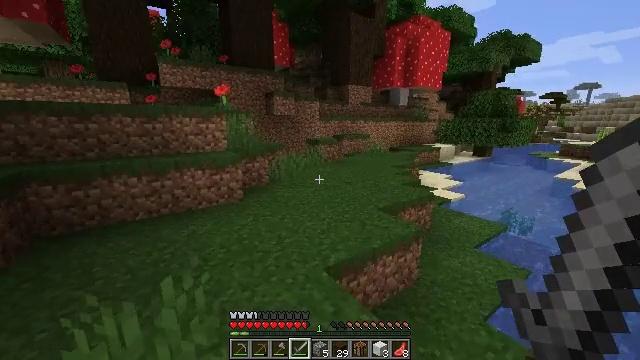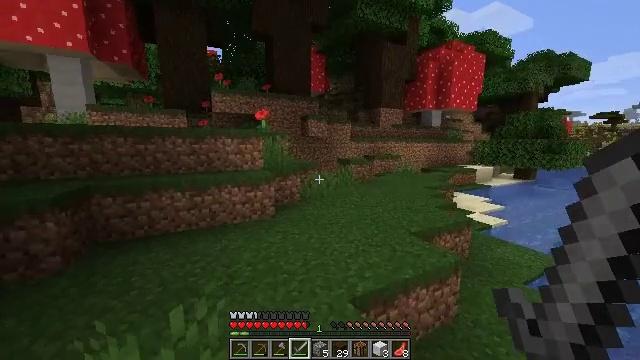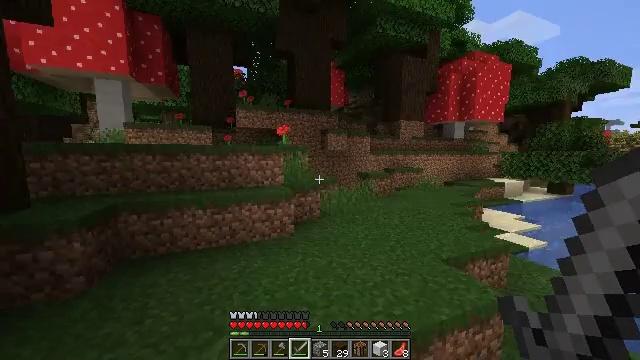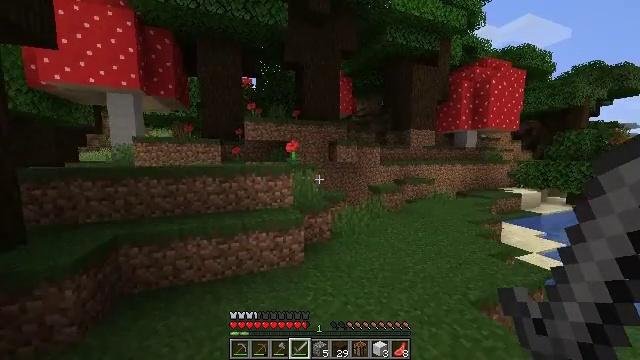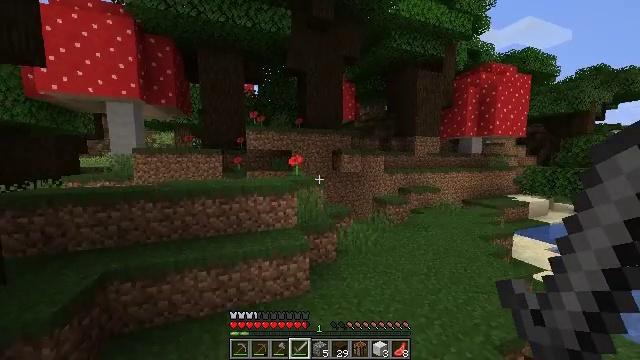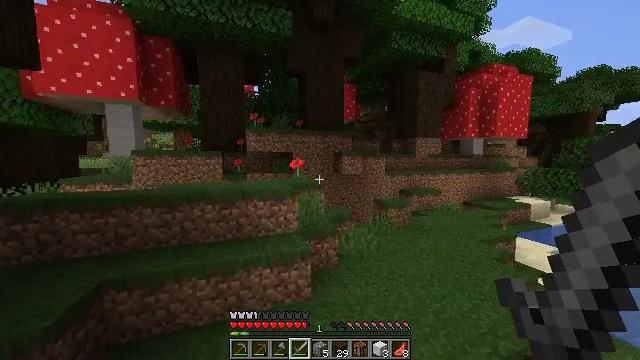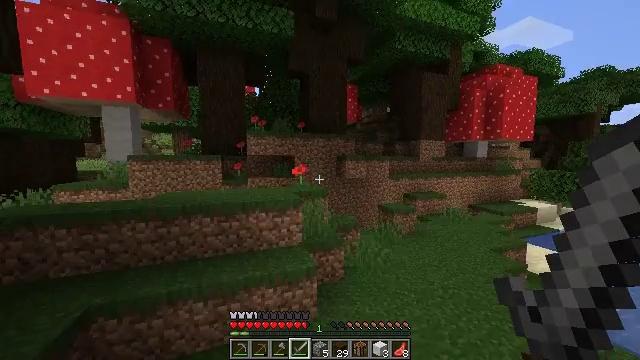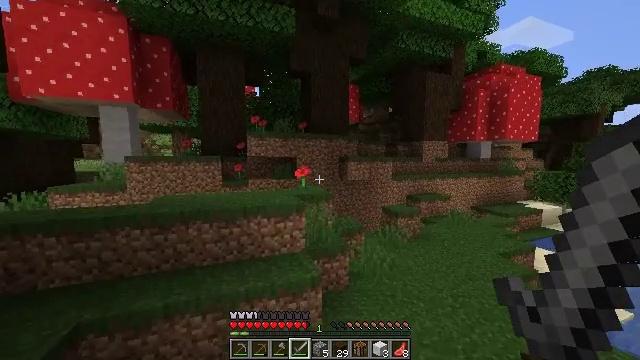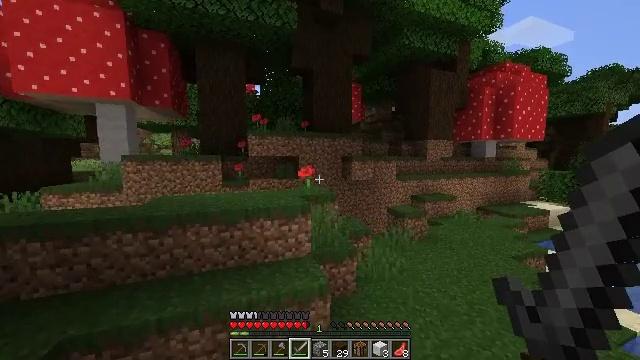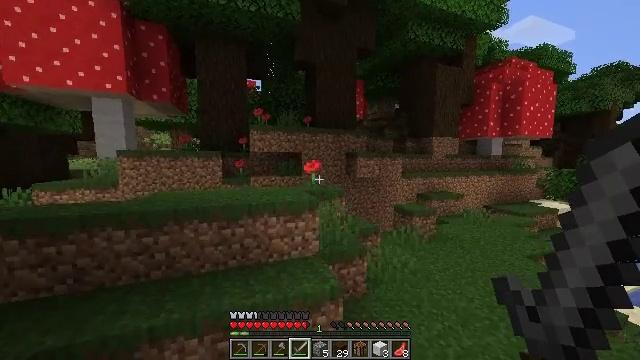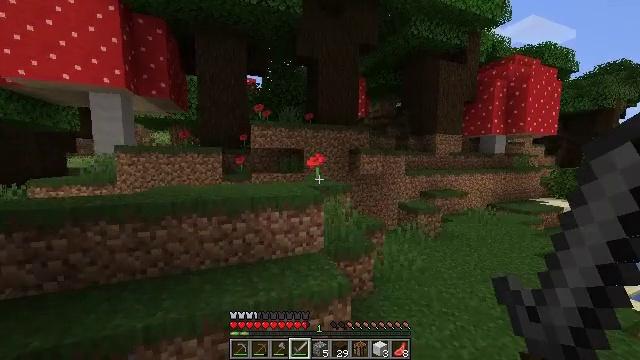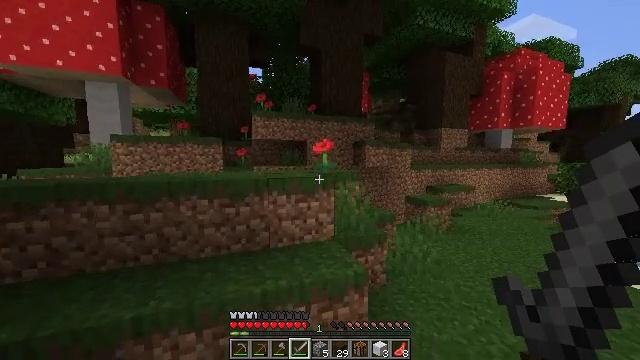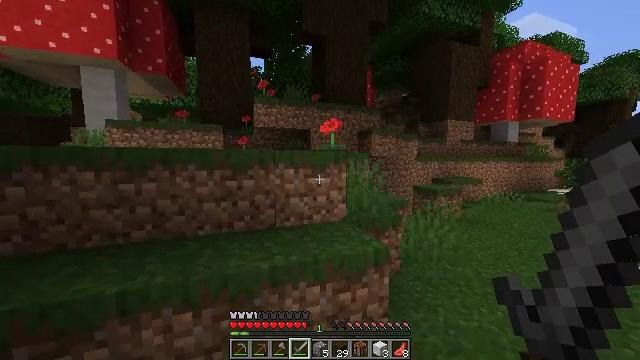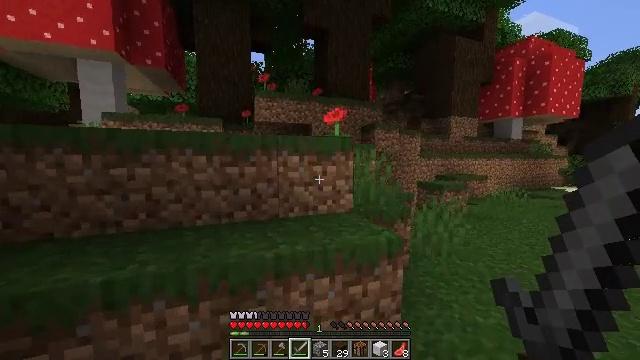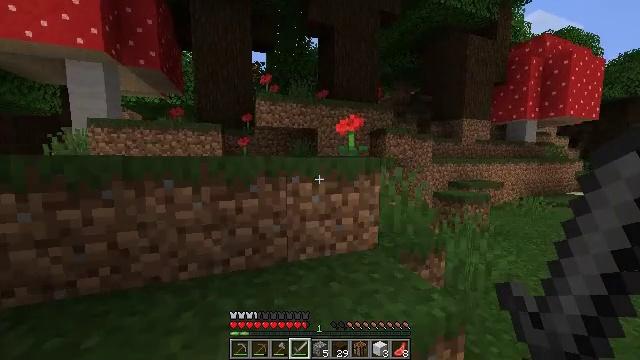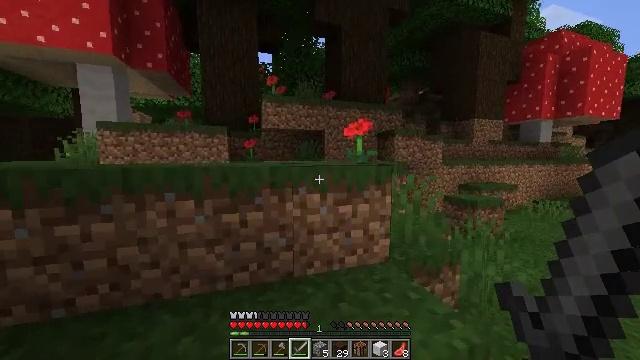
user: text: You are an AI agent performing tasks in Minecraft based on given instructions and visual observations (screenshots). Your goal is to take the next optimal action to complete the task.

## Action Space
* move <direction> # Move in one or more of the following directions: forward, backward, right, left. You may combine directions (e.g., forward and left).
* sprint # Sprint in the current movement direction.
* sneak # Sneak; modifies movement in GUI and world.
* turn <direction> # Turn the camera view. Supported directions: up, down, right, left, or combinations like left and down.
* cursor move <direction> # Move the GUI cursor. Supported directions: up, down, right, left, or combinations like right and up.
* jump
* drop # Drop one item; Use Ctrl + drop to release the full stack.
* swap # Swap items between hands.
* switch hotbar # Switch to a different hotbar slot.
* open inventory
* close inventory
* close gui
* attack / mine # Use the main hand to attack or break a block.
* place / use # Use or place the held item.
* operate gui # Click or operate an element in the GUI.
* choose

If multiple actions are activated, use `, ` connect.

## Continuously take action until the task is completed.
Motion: motion action
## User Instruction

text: Mine sand by the water.
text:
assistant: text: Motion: move forward and move left, sprint, turn left and up, jump
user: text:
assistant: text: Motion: move forward and move left, sprint, turn left and up, jump
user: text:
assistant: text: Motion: move forward and move left, sprint, turn left, jump
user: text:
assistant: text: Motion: move forward and move left, sprint, jump
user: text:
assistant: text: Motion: move forward and move left, sprint, jump
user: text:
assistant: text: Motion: move forward and move left, sprint, jump
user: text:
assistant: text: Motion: move forward and move left, sprint, jump
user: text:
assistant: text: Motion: move forward and move left, sprint, jump
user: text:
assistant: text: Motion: move forward and move left, sprint, jump
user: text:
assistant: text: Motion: move forward and move left, sprint, jump
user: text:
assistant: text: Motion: move forward and move left, sprint, jump
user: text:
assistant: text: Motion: move forward, sprint, jump
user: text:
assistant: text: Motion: move forward, sprint, jump
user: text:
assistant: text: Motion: move forward, sprint, jump
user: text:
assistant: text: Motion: move forward and move left, sprint, turn left, jump
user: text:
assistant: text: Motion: move forward and move left, sprint, turn left, jump
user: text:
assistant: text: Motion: move forward and move left, sprint, turn down, jump
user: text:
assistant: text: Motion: move forward and move left, sprint, turn down, jump
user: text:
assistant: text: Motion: move forward and move left, sprint, turn down, jump
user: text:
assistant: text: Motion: move forward and move left, sprint, turn down, jump
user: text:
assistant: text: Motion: move forward and move left, sprint, turn left and down, jump
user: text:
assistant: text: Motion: move forward and move left, sprint, turn left and down, jump
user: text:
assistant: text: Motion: move forward and move left, sprint, turn left and down, jump
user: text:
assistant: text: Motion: move forward and move left, sprint, turn left and down, jump
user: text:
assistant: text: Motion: move forward, sprint, turn left and down, jump
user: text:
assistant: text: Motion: move forward, sprint, turn left and down, jump
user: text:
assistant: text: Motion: move forward, sprint, turn left and down, jump
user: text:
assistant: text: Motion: move forward, sprint, turn left and down, jump
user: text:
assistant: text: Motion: move forward, sprint, turn left and down, jump
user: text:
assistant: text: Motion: move forward, sprint, turn down, jump